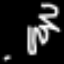
Label: palm tree